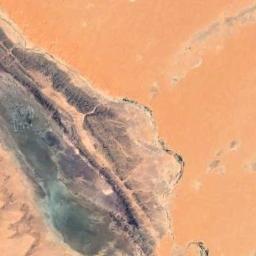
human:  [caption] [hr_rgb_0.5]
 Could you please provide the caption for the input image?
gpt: This is a sand dune with a yellow wavy texture with a gray bare top .

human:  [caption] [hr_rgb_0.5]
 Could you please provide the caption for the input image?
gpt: The desert has orange sand and a black mountain .

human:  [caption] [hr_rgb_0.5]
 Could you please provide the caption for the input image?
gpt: There are many lines in the desert .

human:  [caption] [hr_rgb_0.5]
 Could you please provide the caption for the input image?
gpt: The yellow desert is next to the bare land .

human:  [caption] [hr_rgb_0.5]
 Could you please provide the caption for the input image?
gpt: A desert covered with black rocks and sand .